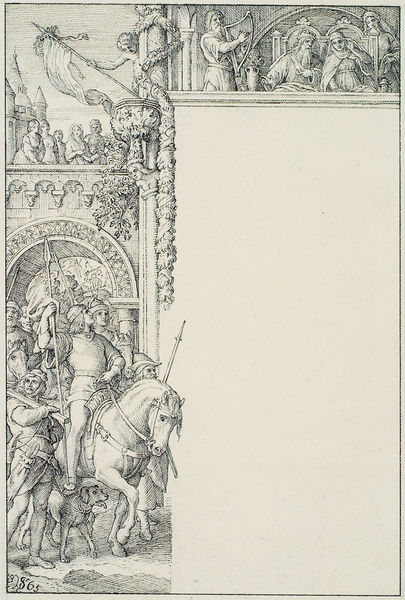
Titel: Siegfrieds Schwertleihe
Künstler: Julius Schnorr von Carolsfeld
Institution: Privatbesitz
Schlagwörter: weiß, frauen, menschen, sitzen, stadt, ausschnitt, männer, skizze, stuhl, säule, zeichnung, haus, hund, feier, brücke, brüstung, paar, girlande, musik, krone, pferd, reiter, turm, engel, vase, reiten, bogen, fahne, leere, grafik, bank, rand, rundbogen, krieg, schlacht, könig, lanze, soldaten, thron, datum, tor, burg, torbogen, druck, stich, schwarzweiß, soldat, zeremonie, ritter, rüstung, stadttor, triumph, efeu, mittelalter, krieger, königin, speer, speere, harfe, lyra, david, auszug, nummer, musikant, herscher, einzug, königspaar, eiter, steer, rüstungh